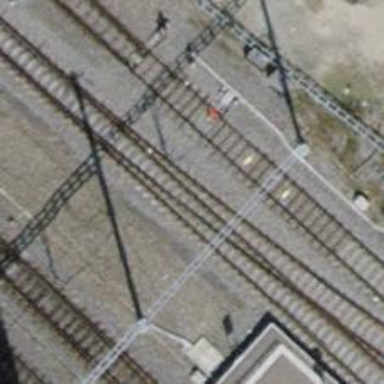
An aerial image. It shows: Single-track electrified railway siding with contact line for service.